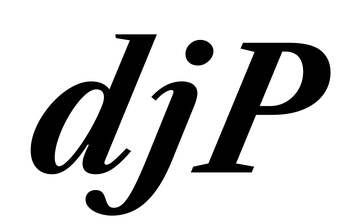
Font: LibreCaslonText-Italic_Bold_Italic